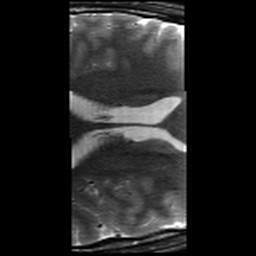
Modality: T2w
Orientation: axial
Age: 21
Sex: male
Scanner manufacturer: siemens
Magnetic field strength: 3 T
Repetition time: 8.02 s
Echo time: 0.08 s